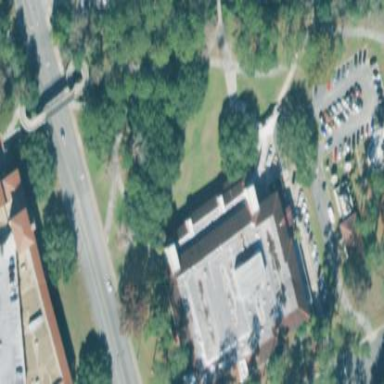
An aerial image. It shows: University building.